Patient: sex F, age 73
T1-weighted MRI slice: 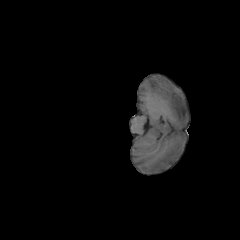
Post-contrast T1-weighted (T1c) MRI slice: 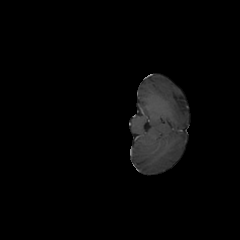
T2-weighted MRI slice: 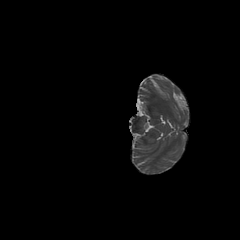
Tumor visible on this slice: no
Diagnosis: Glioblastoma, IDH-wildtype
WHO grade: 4